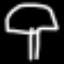
Label: mushroom